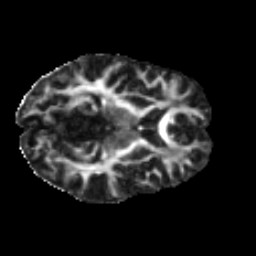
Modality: FA
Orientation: axial
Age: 40
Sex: female
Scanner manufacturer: ge
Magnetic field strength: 3 T
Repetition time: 7.8 s
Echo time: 0.0606 s